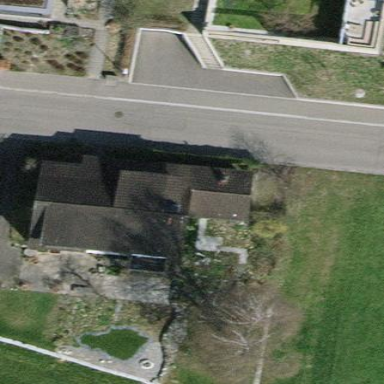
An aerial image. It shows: Detached building.